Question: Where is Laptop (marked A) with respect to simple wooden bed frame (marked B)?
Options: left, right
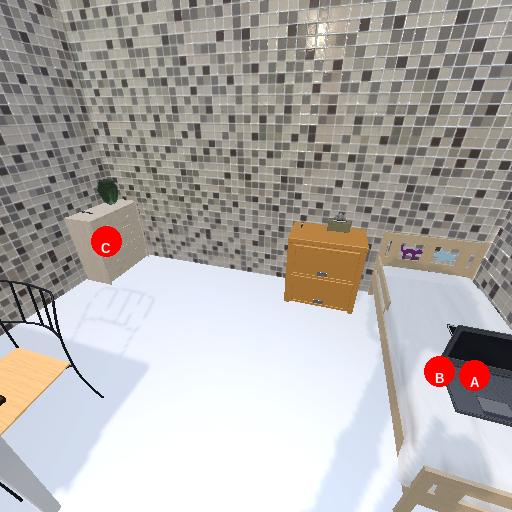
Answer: left